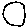
Label: circle